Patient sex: M
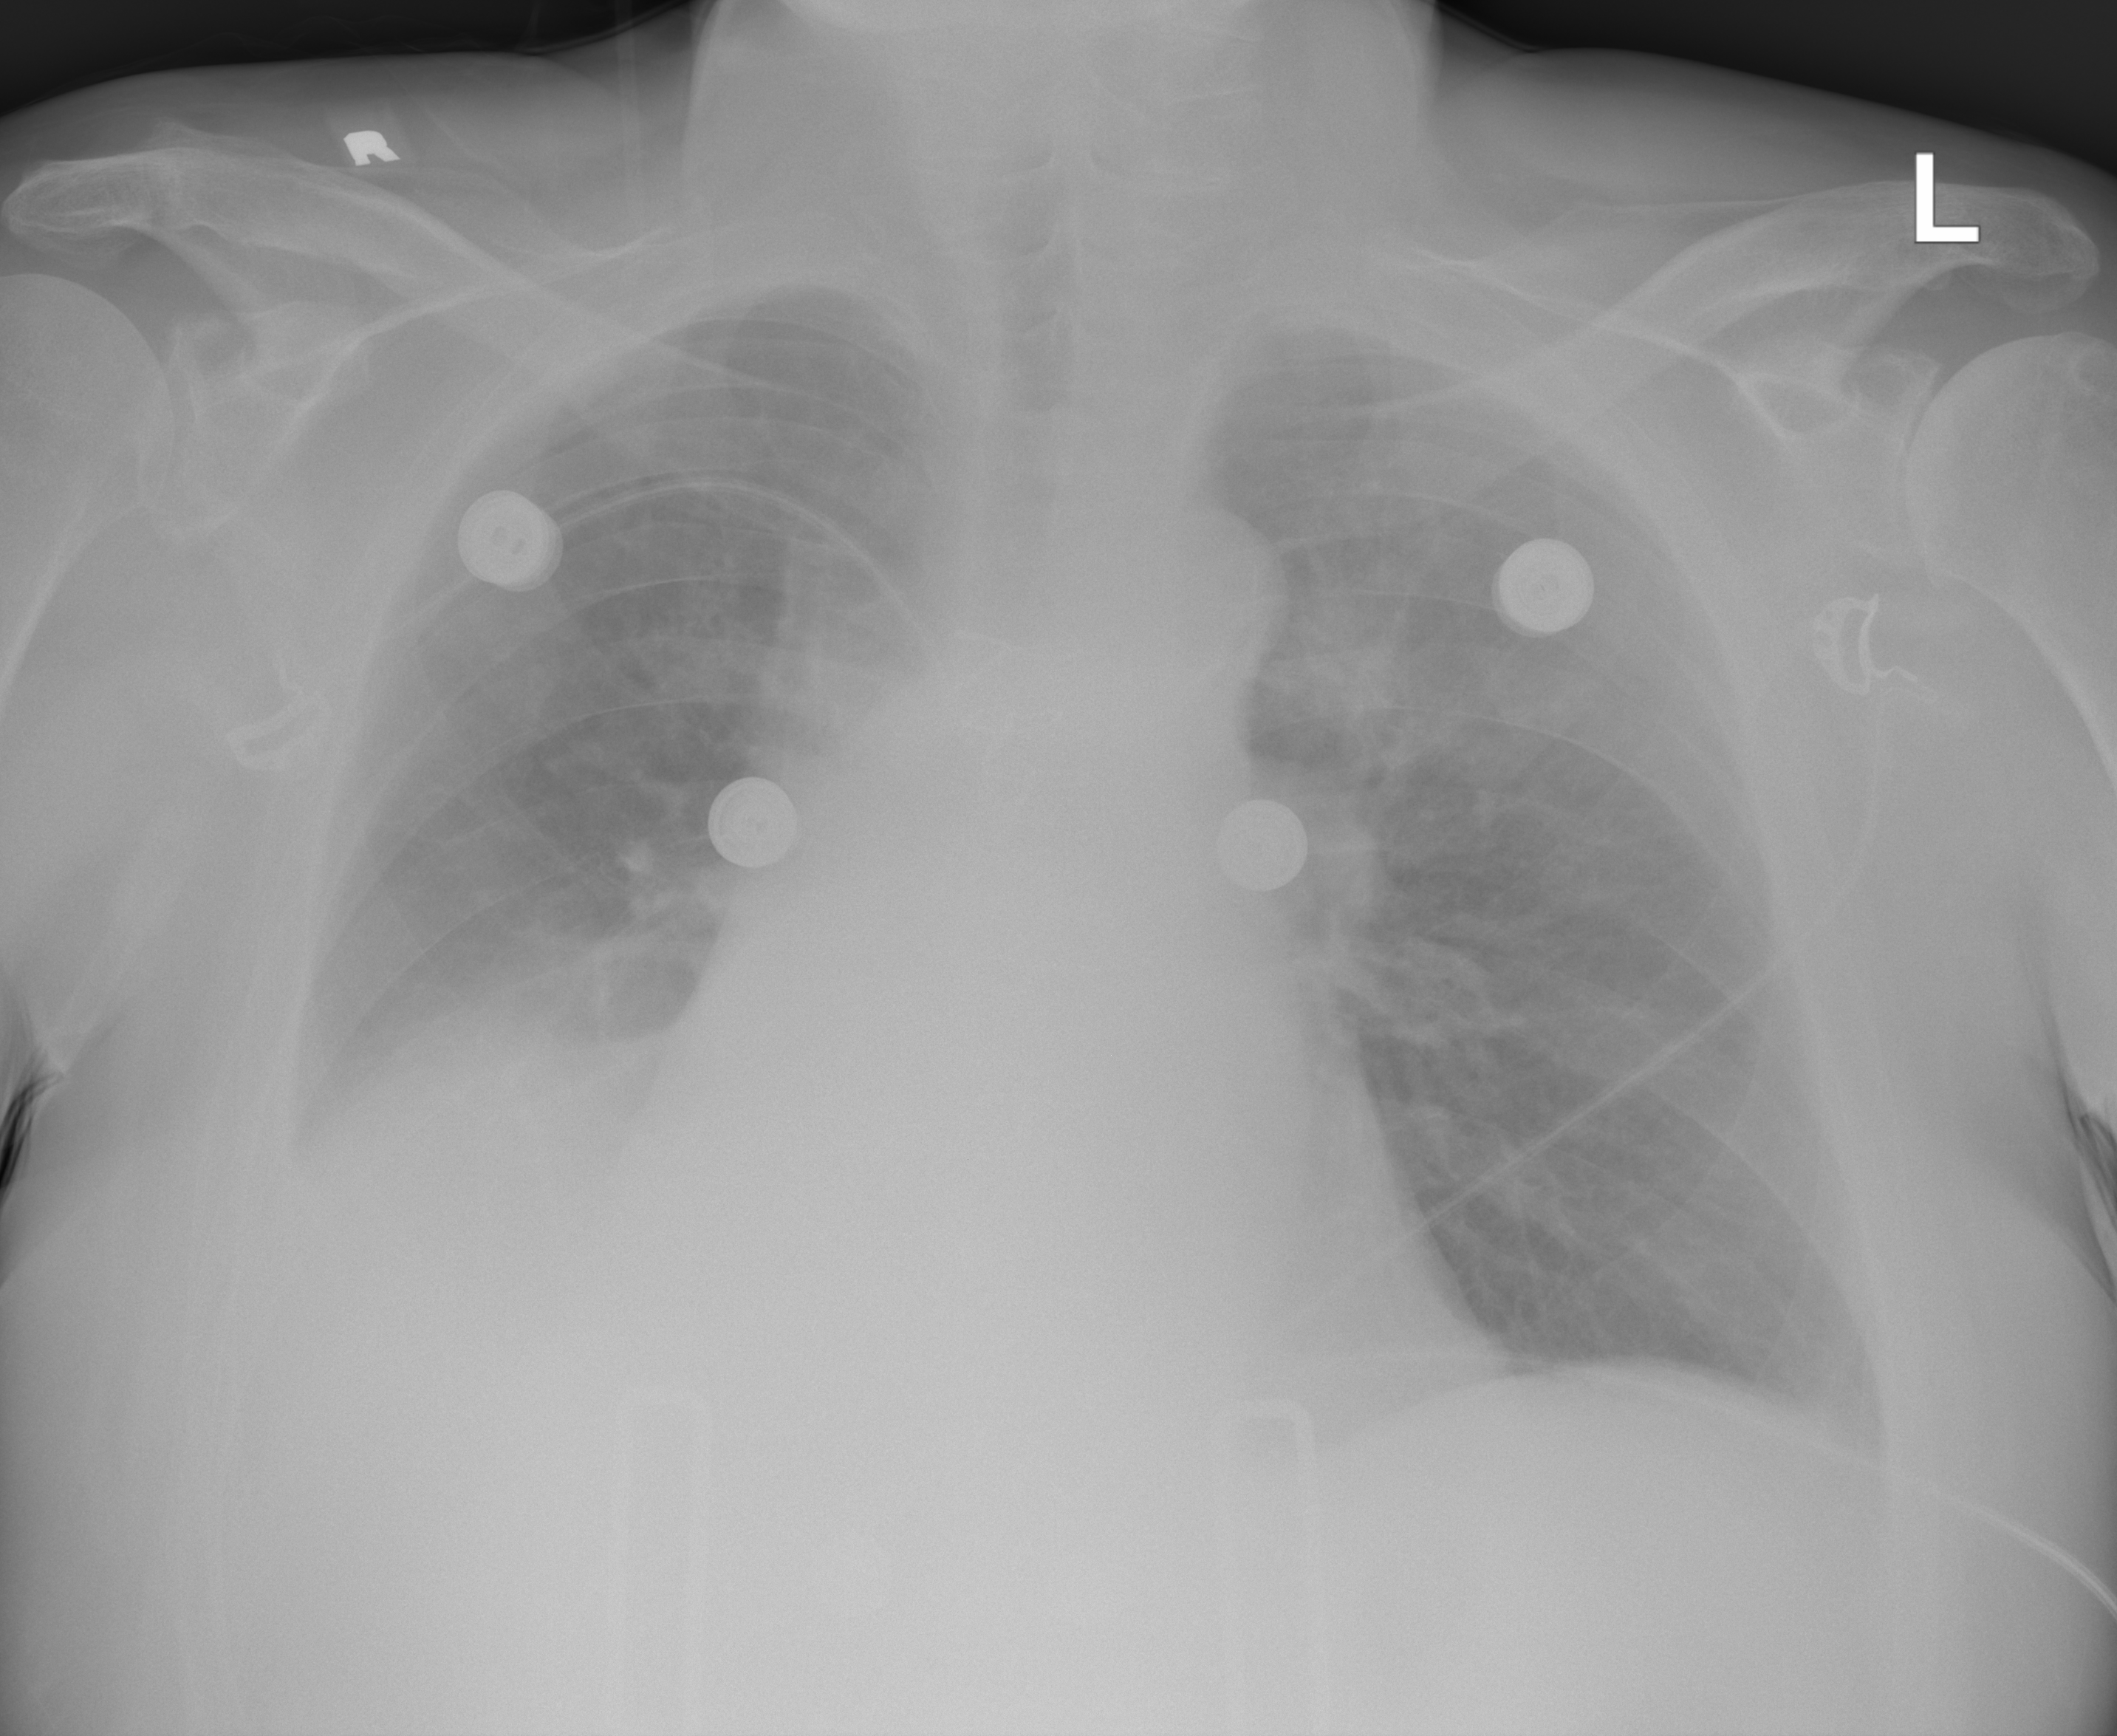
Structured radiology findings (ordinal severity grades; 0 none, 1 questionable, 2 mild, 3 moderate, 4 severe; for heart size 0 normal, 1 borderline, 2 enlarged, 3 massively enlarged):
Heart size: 2
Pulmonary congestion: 2
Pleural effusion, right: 2
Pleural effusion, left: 2
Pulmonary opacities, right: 0
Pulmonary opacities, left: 0
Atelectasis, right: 2
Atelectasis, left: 2